Question: I have been building a menu bar for my site, except each time I try adjusting my browser width for testing, my menu just becomes a list crowded on the left side. I tried adding in 'display: inline-block' and 'white-space: nowrap'except it doesn't work. Any ideas?
screenshot of error:

HTML:
'''
<div id="header" class="row">
<ul class="nav-bar">
<div class="large-2 columns"><li data-slide="1"><a href="">home</a></li></div>
<div class="large-3 columns"><li data-slide="2"><a href="">portfolio</a></li></div>
<div class="large-2 columns"><li class="logo"><img src="images/logo.png" /></li></div>
<div class="large-2 columns"><li data-slide="3"><a href="">about</a></li></div>
<div class="large-3 columns"><li data-slide="4"><a href="">contact</a></li></div>
</ul>
</div>
'''
CSS:
'''
div#header {
width: 960px;
margin: 0 auto;
padding: 0;
color: #FFF;
/*position: relative;*/
top: 0;
}
div#header ul{
height: 128px;
list-style-type: none;
white-space: nowrap;
}
div#header ul li {
display: inline-block;
background-color: #003264;
text-align: center;
height: 128px;
line-height: 128px;
/*padding-left: 15px;
padding-right: 15px;*/
font-size: 36px;
transition: background-color 1s;
-webkit-transition: background-color 1s;
}
'''
Site: <URL>
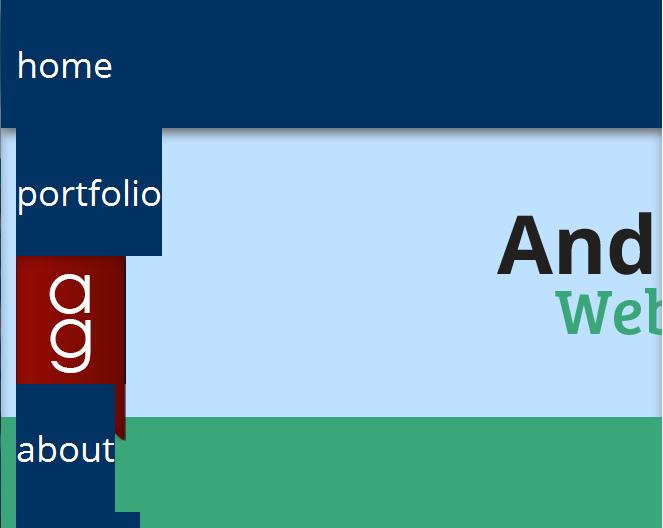
Answer: The reason why this happens is because once screen width has decreased sufficiently, Foundation uses its alternate (small-screen) CSS. Since you have no "small" width (only a "large" width), Foundation by default will expand your columns to a width of 100%.
This can be addressed using just Foundation's predefined classes, no CSS modification required. For your '.nav-bar' children, simply specify a "small" width as well.
'''
<ul class="nav-bar">
<div class="large-2 small-2 columns"><li data-slide="1"><a href="">home</a></li></div>
<div class="large-3 small-3 columns"><li data-slide="2"><a href="">portfolio</a></li></div>
<div class="large-2 small-2 columns"><li class="logo"><img src="images/logo.png" /></li></div>
<div class="large-2 small-2 columns"><li data-slide="3"><a href="">about</a></li></div>
<div class="large-3 small-3 columns"><li data-slide="4"><a href="">contact</a></li></div>
</ul>
'''
This seems to solve the problem for me. If this wasn't what you were looking for, feel free to let me know and I'll be happy to help further. Good luck!